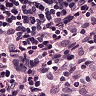
Metastatic tissue present: no